Question: I am facing a horrified error. After installing android studio 2.2.3, i couldn't build my very first project due to gradle error. I even tried using maven link but i use my PC offline. The following is my gradle script:
'''
apply plugin: 'com.android.application'
android {
compileSdkVersion 25
buildToolsVersion "25.0.2"
defaultConfig {
applicationId "com.example.samim.myapplication"
minSdkVersion 17
targetSdkVersion 25
versionCode 1
versionName "1.0"
testInstrumentationRunner "android.support.test.runner.AndroidJUnitRunner"
}
buildTypes {
release {
minifyEnabled false
proguardFiles getDefaultProguardFile('proguard-android.txt'), 'proguard-rules.pro'
}
}
}
dependencies {
androidTestCompile fileTree(include: ['*.jar'], dir: 'libs')
androidTestCompile('com.android.support.test.espresso:espresso-core:2.2.2', {
exclude group: 'com.android.support', module: 'support-annotations'
})
androidTestCompile 'com.android.support:appcompat-v7:25.1.1'
testCompile 'junit:junit:4.12'
}
'''
I am also posting an image regarding the errors.

<URL>
<URL>
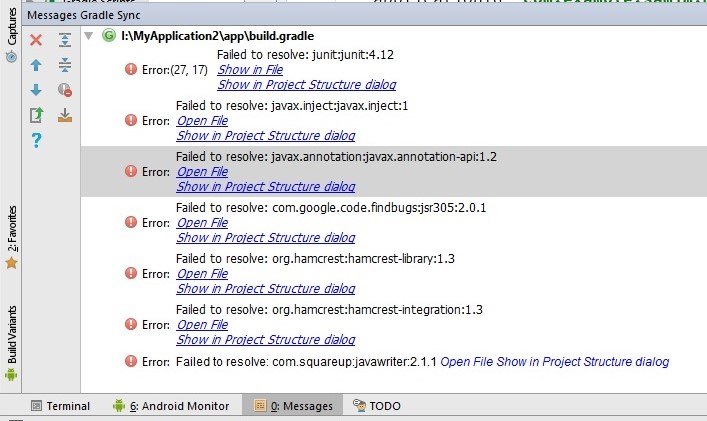
Answer: The best solution is to add automatically to android studio when using the internet from workplace. Go to Settings -> Tools -> Server Certificates, now check "Accept non-trusted certificates automatically". After this coding can be done offline.
Also using a third party VPN solves certificate issues.